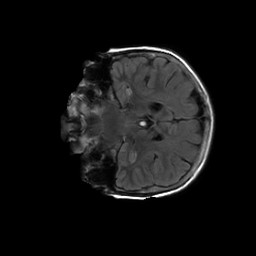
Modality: FLAIR
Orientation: coronal
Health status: ill
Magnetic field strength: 3 T